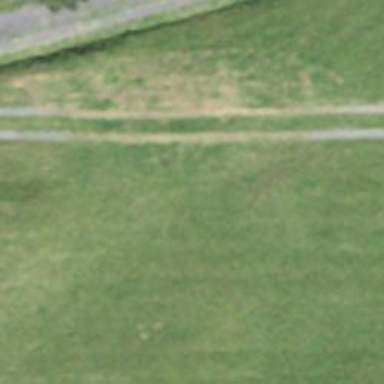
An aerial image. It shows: Unpaved track with grade2 quality type.